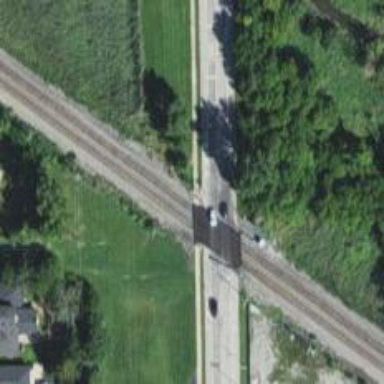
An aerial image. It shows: Crossing for the railway.